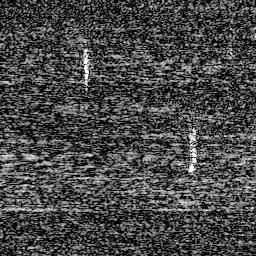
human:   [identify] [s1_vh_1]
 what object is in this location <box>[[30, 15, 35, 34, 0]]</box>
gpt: <ref>1 medium ship at the top</ref>

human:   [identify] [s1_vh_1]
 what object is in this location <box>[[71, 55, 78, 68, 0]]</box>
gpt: <ref>1 medium ship at the right</ref>